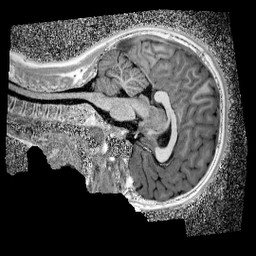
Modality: UNIT1_denoised
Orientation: sagittal
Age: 10
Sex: male
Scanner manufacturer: siemens
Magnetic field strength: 3 T
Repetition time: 4 s
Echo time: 0.00299 s